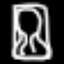
Label: hourglass